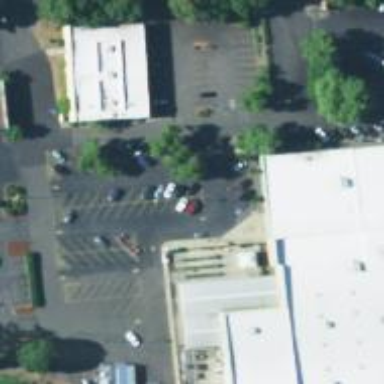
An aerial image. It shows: Parking space is available.